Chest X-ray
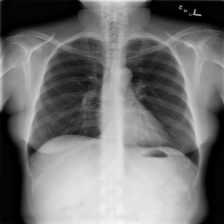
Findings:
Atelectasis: negative
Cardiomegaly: negative
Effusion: negative
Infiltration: negative
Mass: negative
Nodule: negative
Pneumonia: negative
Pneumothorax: negative
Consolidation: negative
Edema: negative
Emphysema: negative
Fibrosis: negative
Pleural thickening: negative
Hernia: negative